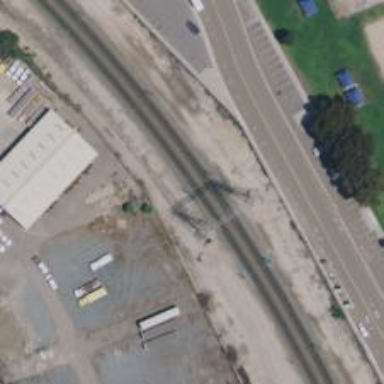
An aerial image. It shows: Light rail electrified with contact line.